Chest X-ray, PA view. Patient: 60 years old, sex F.
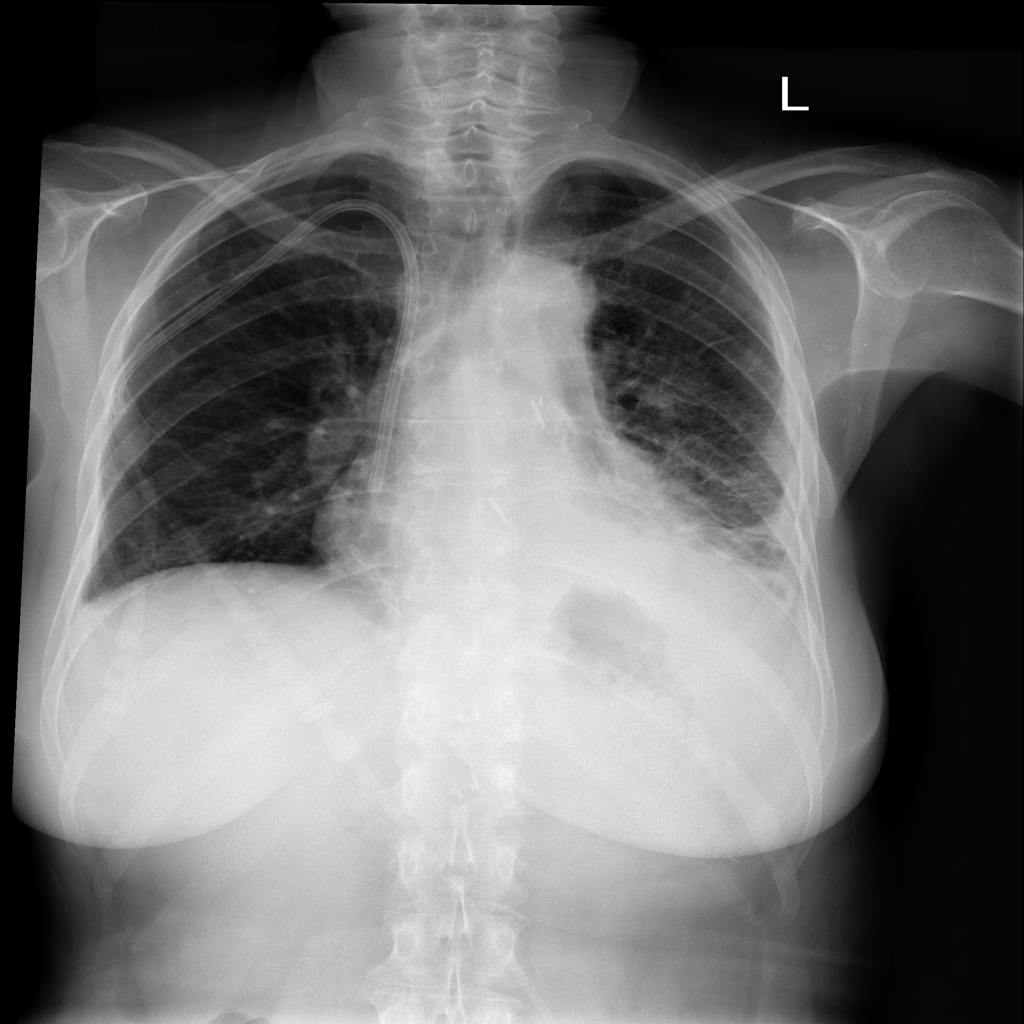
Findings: Atelectasis, Consolidation, Effusion, Infiltration